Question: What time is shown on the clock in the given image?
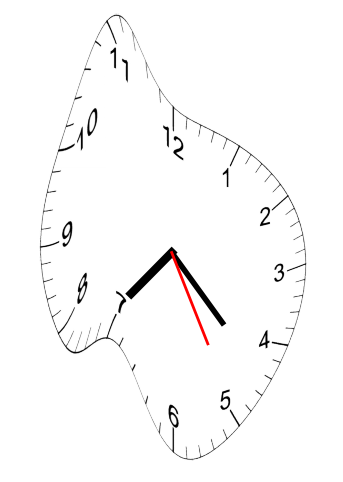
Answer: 07:22:25